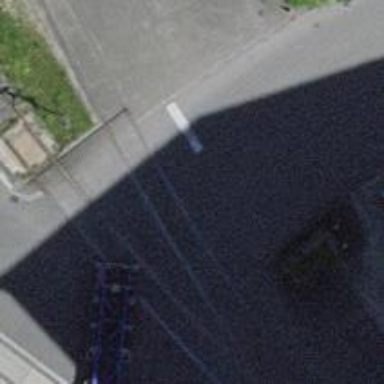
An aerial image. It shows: Railway level crossing.